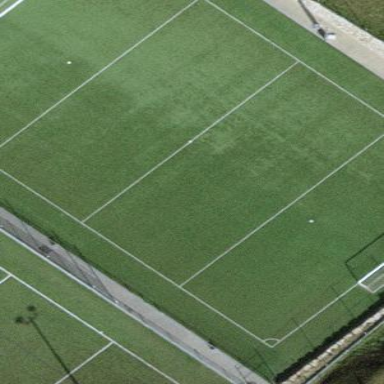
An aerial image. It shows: Multi-sport pitch for leisure activities.